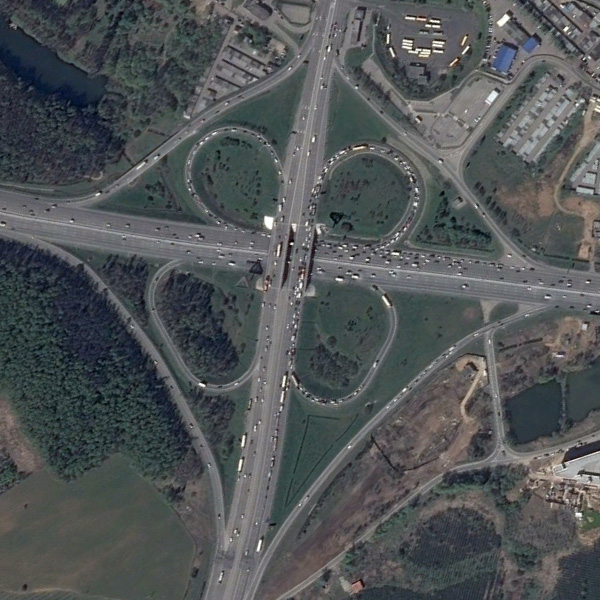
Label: Viaduct